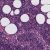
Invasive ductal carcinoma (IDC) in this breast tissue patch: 0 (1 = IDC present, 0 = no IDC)